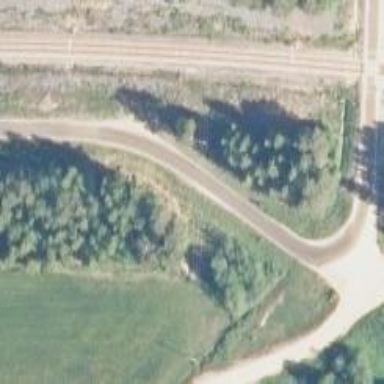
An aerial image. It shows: Unclassified road.